Field crop: maize
Growth stage: 2
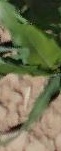
Species: maize